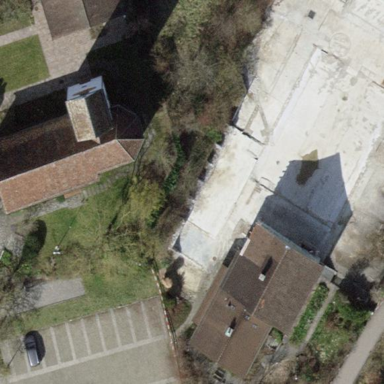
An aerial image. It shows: Building that is place of worship.